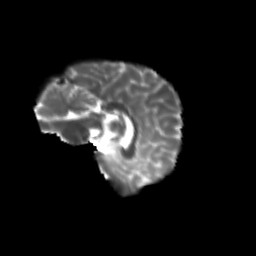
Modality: T2w
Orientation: sagittal
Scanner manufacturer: siemens
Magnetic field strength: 3 T
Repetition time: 9.2 s
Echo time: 0.084 s